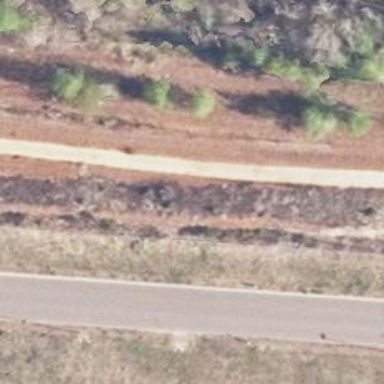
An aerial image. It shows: Abandoned railway spur.